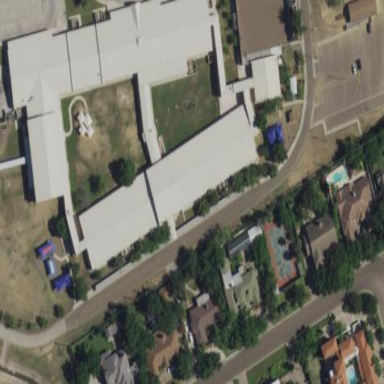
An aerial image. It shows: School.